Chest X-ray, AP view. Patient: 29 years old, sex F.
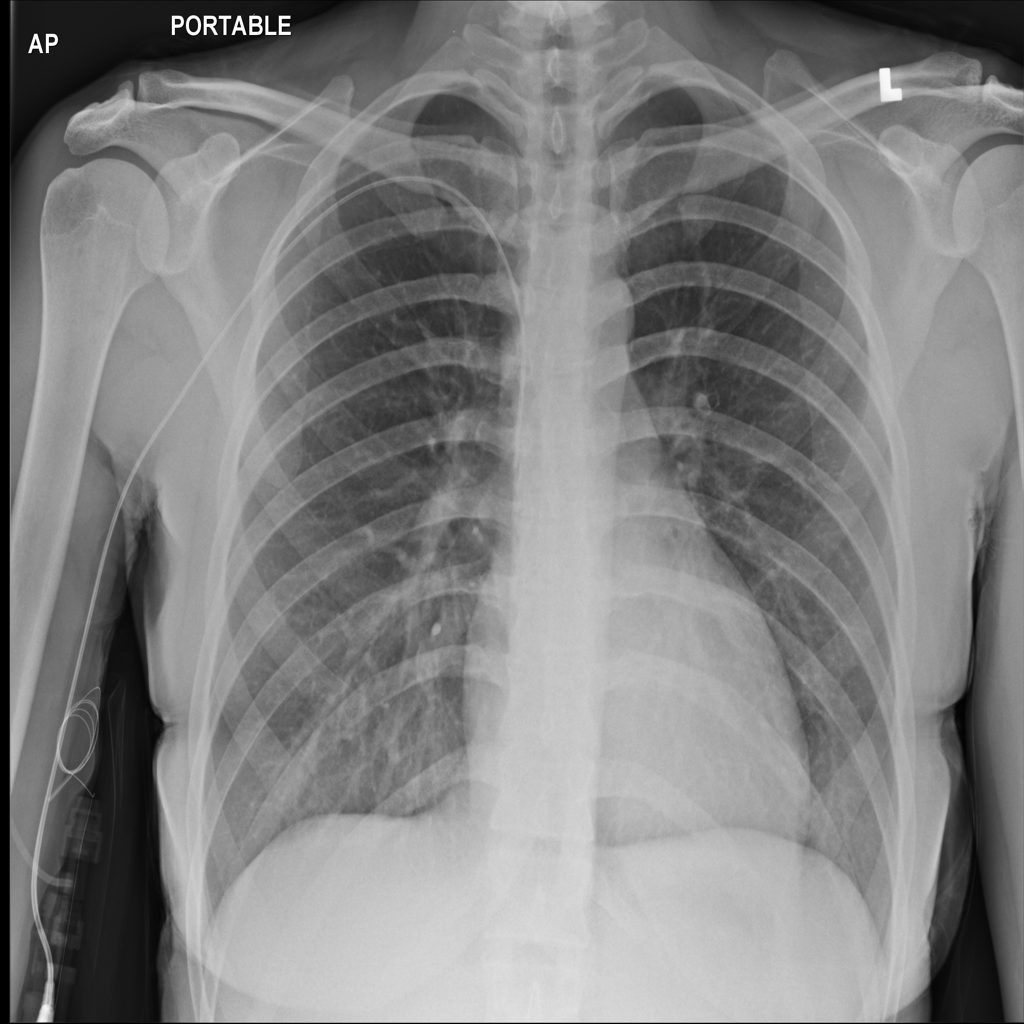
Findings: No Finding